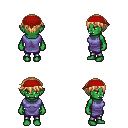
a pixel art fantasy rpg character, female body template, orc, green skin, chain tabard jacket, metal pants, light blonde short bangs hairstyle, red bandana, four views (front, back, left, right), 2x2 character sprite sheet, small pixel art, hard edges, no anti-aliasing